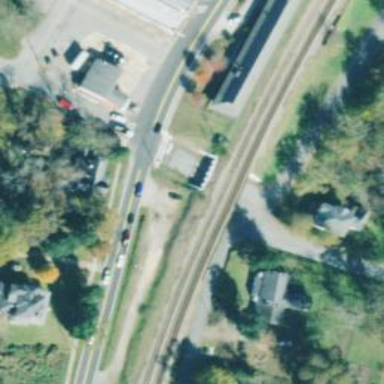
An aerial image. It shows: Bridge over railway siding.